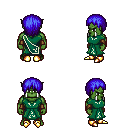
a pixel art fantasy rpg character, male body template, orc, green skin, sash dress, red pants, blue plain hairstyle, cloth bracers, gold boots, four views (front, back, left, right), 2x2 character sprite sheet, small pixel art, hard edges, no anti-aliasing